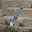
Label: 1